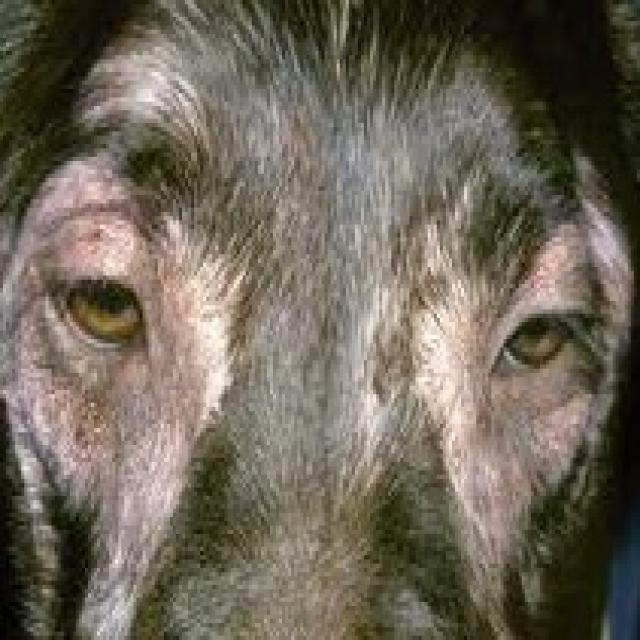
Canine hypersensitivity reaction — allergic skin response with urticaria, erythema, pruritus, and angioedema. May be food, environmental, or flea allergy related.